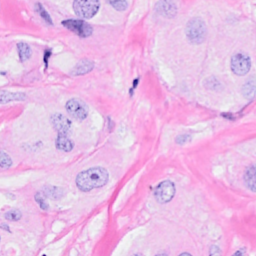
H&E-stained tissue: Breast